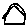
Label: house